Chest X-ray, AP view. Patient: 16 years old, sex M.
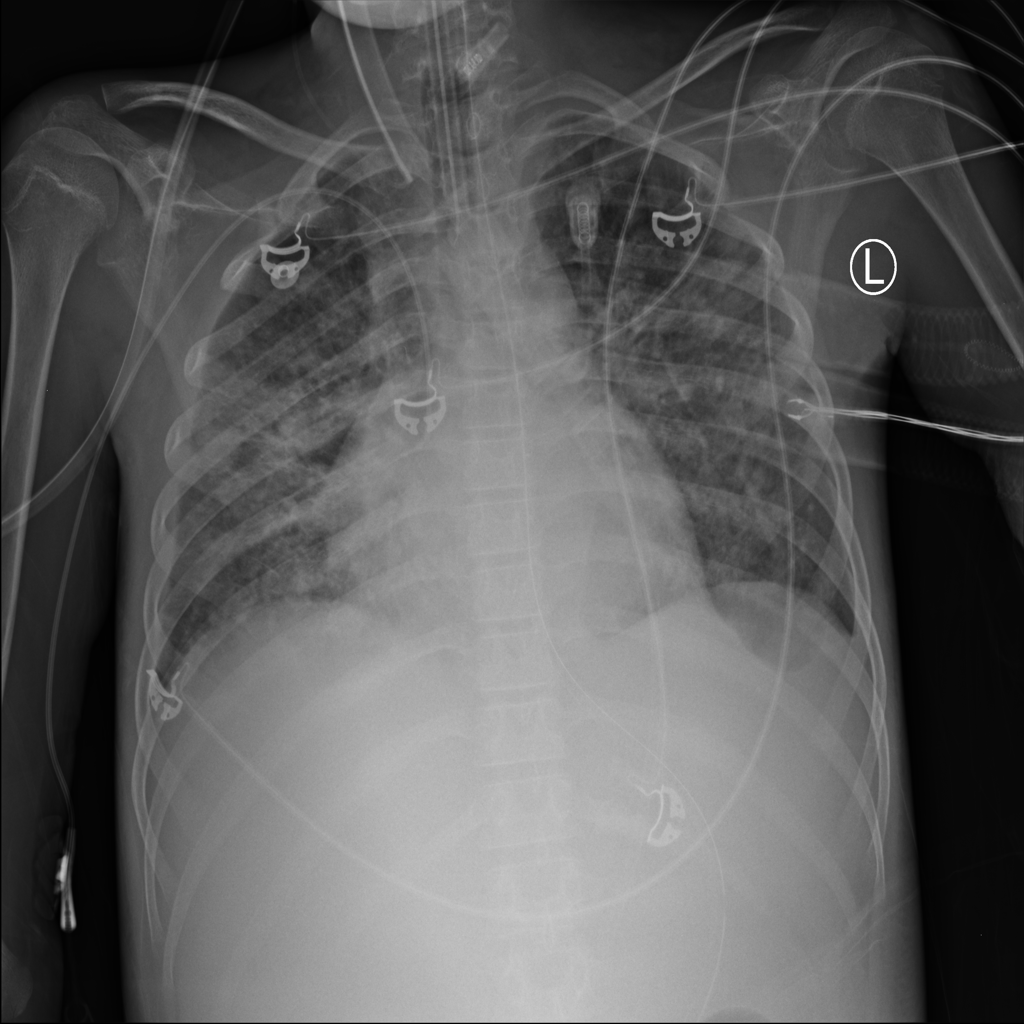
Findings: Infiltration